Field crop: tomato
Growth stage: 2
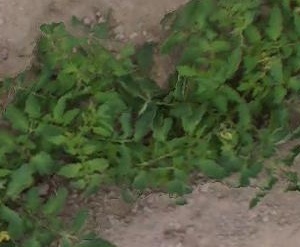
Species: tomato